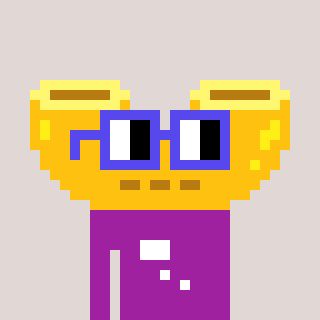
a pixel art character with square blue glasses, a macaroni-shaped head and a magenta-colored body on a warm background